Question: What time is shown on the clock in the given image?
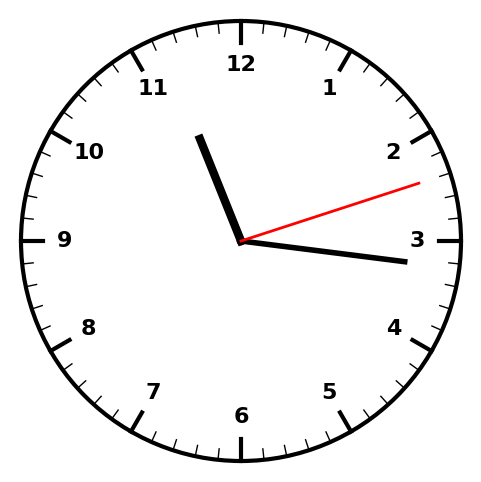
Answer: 11:16:12